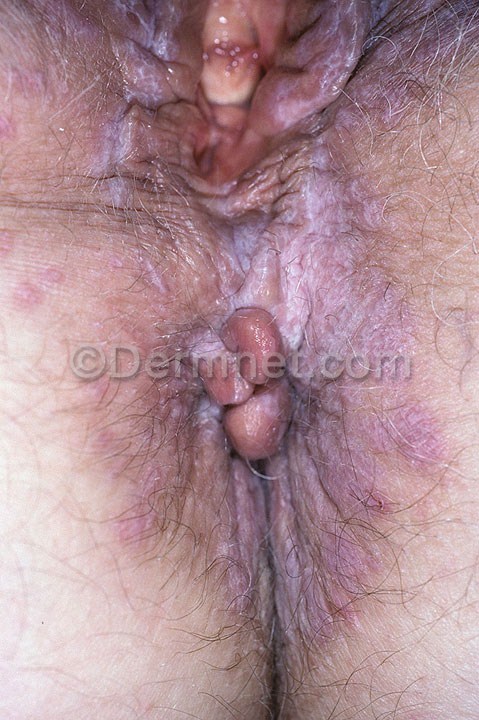
Disease: Psoriasis pictures Lichen Planus and related diseases